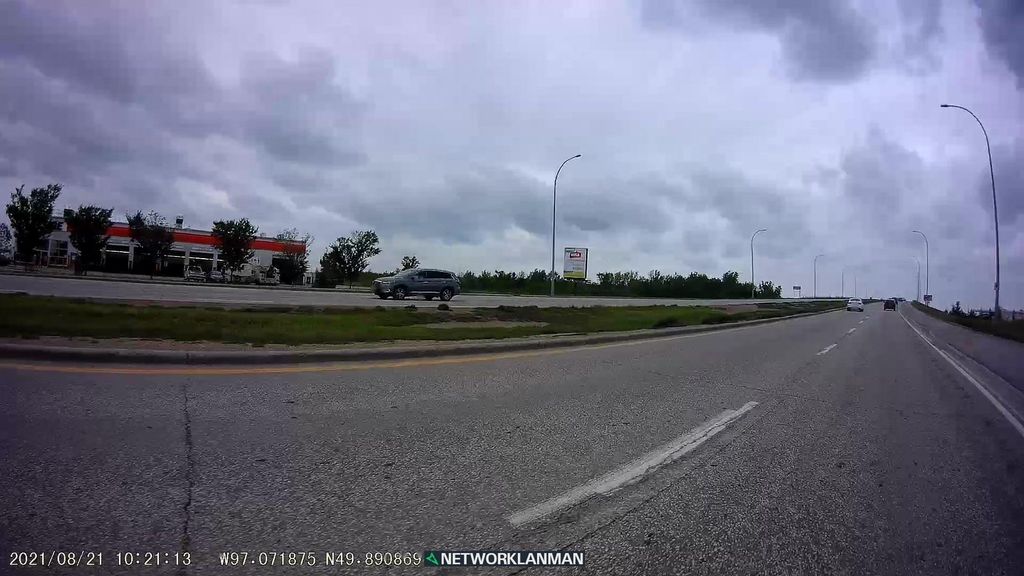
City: winnipeg